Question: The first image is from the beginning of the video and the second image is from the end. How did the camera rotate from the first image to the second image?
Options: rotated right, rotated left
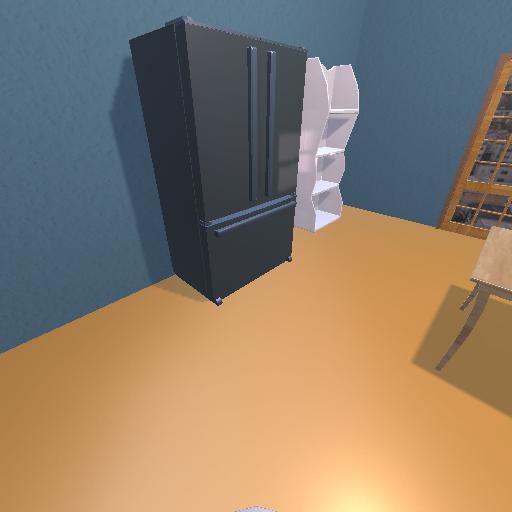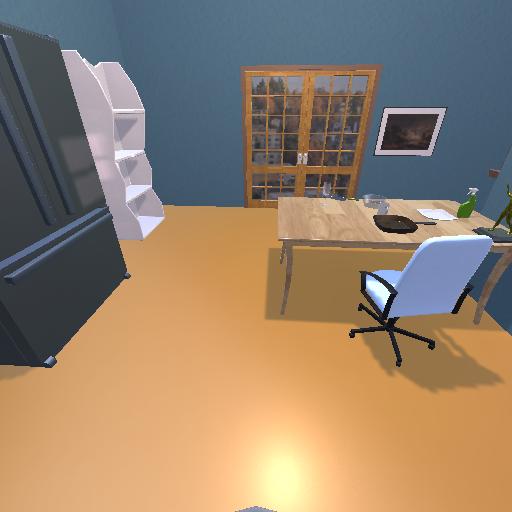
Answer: rotated right